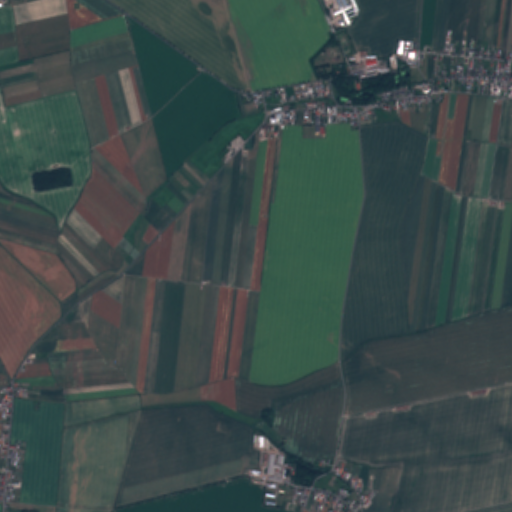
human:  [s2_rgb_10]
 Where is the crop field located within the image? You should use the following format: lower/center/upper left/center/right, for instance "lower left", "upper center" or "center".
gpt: The crop field is located in the left of the image.
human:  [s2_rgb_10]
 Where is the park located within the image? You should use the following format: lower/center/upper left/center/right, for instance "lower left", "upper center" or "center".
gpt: The park is located in the upper center of the image.
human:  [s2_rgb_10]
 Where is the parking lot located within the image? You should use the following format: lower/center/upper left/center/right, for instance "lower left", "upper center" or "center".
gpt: The parking lot is located in the upper right of the image.
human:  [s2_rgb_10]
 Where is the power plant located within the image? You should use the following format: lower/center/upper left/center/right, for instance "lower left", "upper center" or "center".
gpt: There is no power plant in the image.